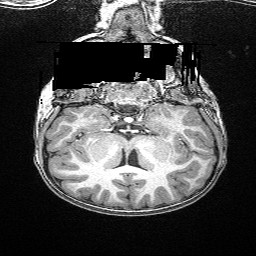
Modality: T1w
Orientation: sagittal